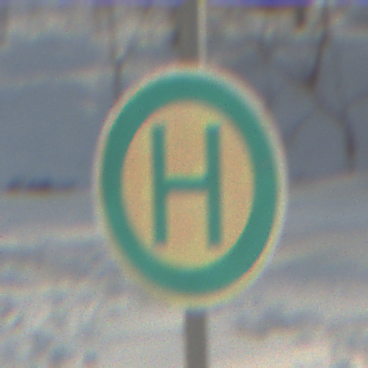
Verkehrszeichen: Haltestelle
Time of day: MorningAfternoon
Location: Outdoor (Suburban)
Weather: PartlyCloudy
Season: NotSpecified
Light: Natural